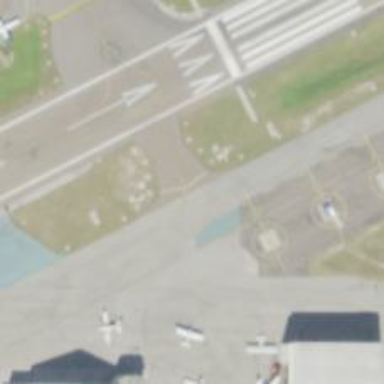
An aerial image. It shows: View of taxiway at the airport.